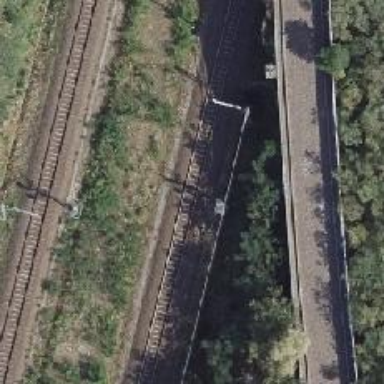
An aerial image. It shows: Railway signal.